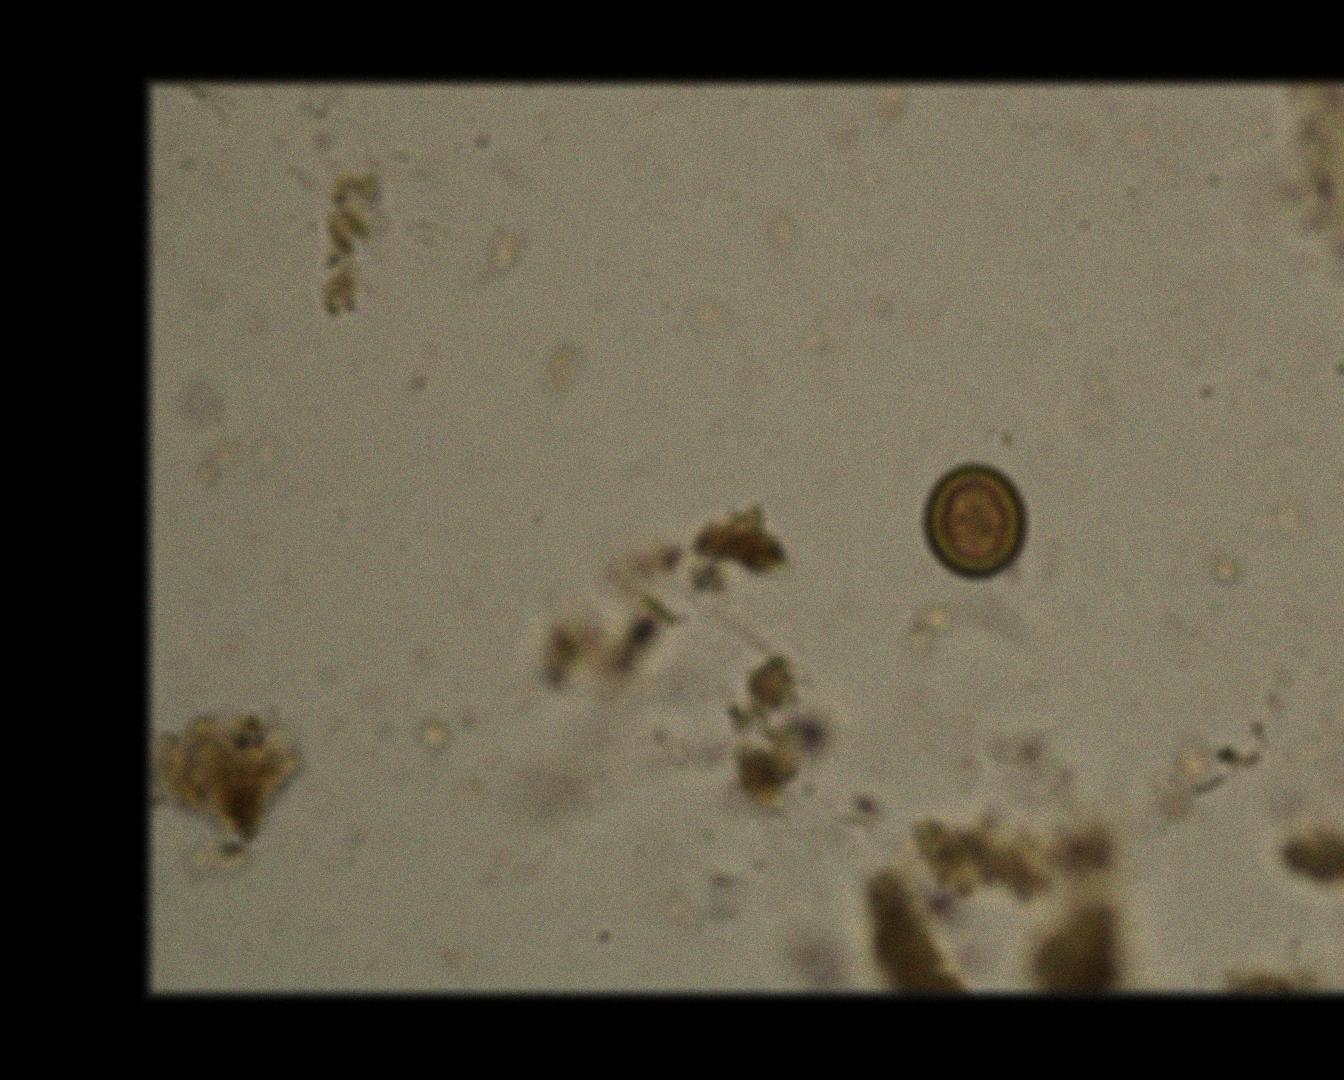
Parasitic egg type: Taenia spp. egg